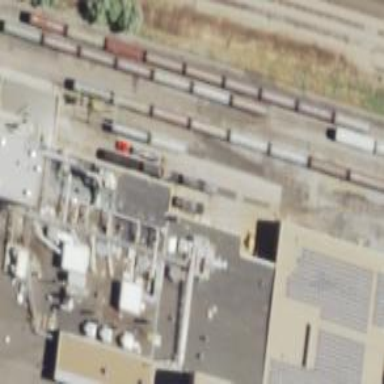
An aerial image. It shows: Rail spur service.